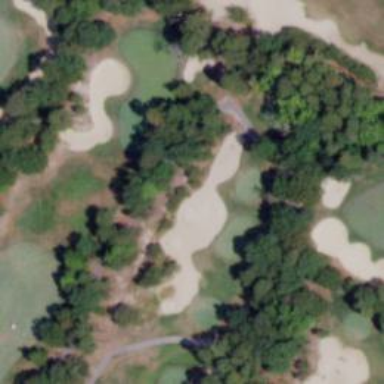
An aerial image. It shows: Footway that doubles as golf path.